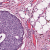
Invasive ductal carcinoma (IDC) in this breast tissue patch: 0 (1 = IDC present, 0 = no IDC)